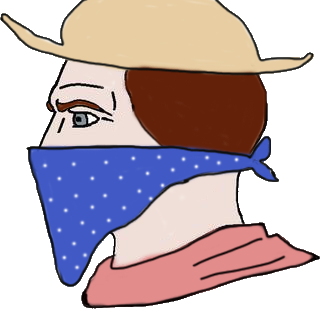
Label: 4_Yes_Chad